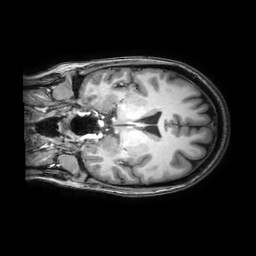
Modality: T1w
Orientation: coronal
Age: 22
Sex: female
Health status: healthy
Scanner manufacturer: philips
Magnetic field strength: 3 T
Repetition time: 0.0079 s
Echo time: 0.0035 s